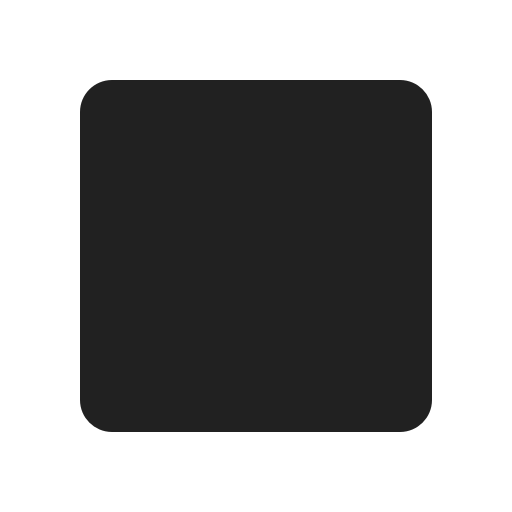
white square button high contrast